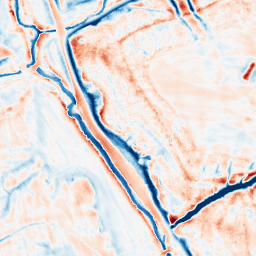
Category: edge_preserving
Decomposition family: bilateral
Decomposition parameters: d: 21
sigma_color: 25
sigma_space: 75
Upsampling method: cubic_catmull_rom
Upsampling parameters: scale: 4
Upsampling scale: 4